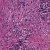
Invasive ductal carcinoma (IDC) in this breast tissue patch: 1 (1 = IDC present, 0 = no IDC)